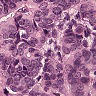
Metastatic tissue present: yes